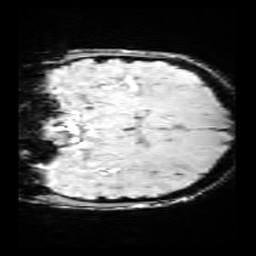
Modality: SWI
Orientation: coronal
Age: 10
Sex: female
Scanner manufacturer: siemens
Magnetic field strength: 3 T
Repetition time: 0.027 s
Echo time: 0.02 s